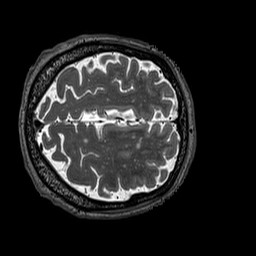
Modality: T2w
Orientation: axial
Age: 72
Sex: male
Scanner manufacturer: siemens
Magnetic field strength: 3 T
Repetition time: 3.2 s
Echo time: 0.567 s